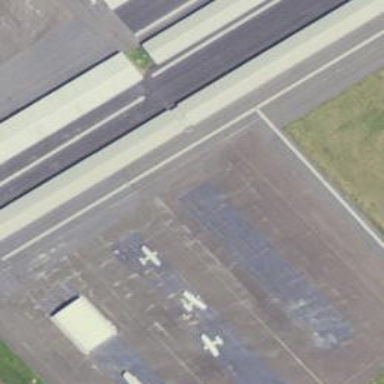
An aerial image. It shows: Hangar building at the airport.